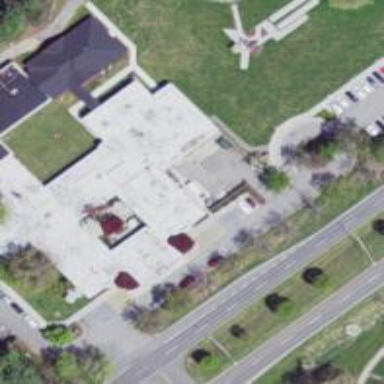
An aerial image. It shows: Nursing home.